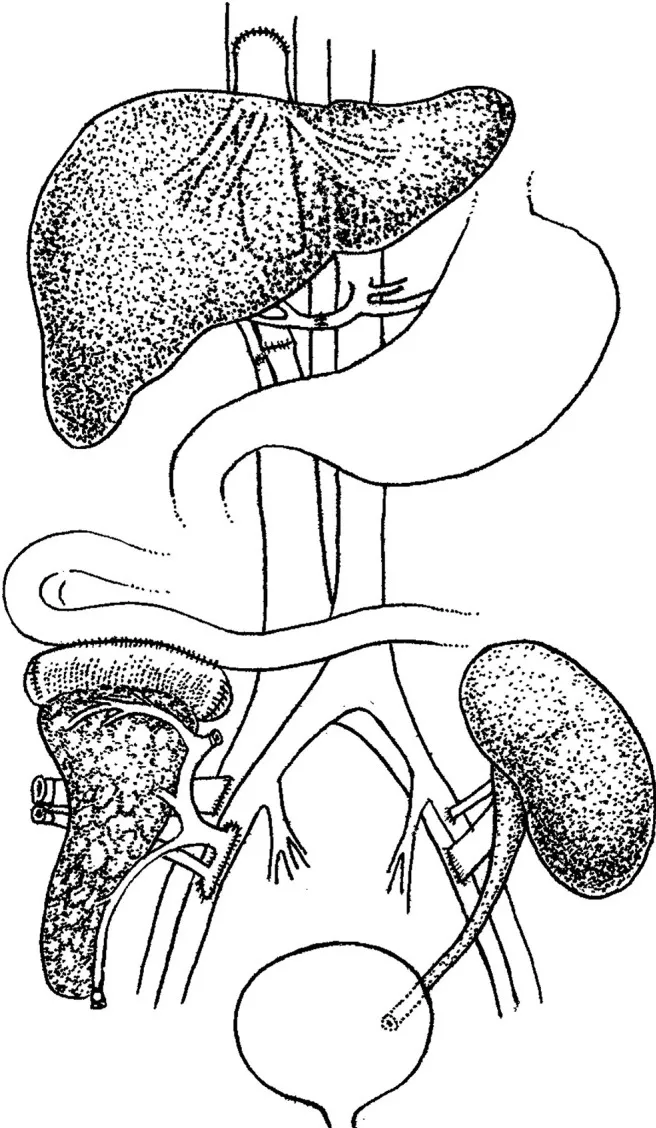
Schematic diagram of the combined liver-pancreas-kidney transplantation. Transplantation was performed in the order of liver, kidney, and pancreas with piggyback orthotopic liver transplantation, conventional renal transplantation, and jejunal drainage of pancreas transplantation, respectively.
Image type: radiology (x_ray)